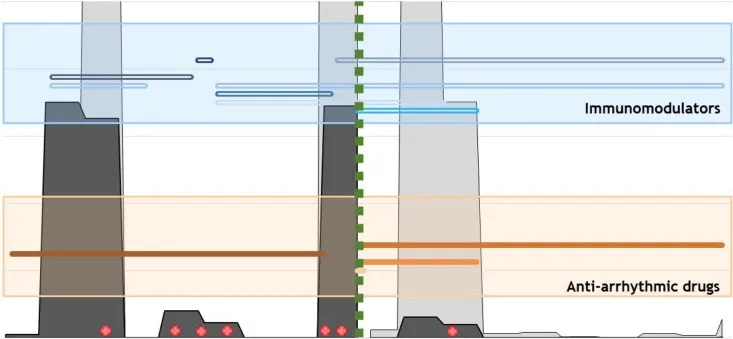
Overview of the ventricular arrhythmia burden and therapies before and after radiotherapy treatment. The x-axis shows the number of months relative to radiotherapy treatment. In gray, the number of (NS)VT episodes that occurred during the 6-month interval is presented. The green vertical line indicates the timing of the radiotherapy treatments. In the blue box, the lines show the use of the different immunomodulatory drugs over time. In the orange box, the lines show the use of the different anti-arrhythmic drugs over time. The red cross indicates invasive catheter ablations. *Sotalol has been used for less than a week.
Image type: chart (chart)